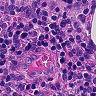
Metastatic tissue present: no